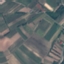
Land use / land cover class: PermanentCrop